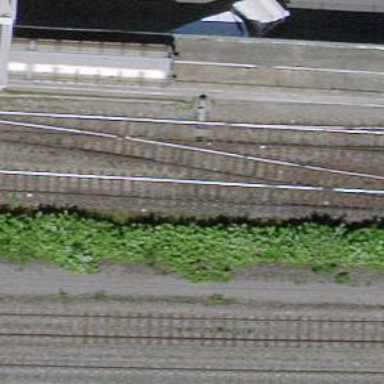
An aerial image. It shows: Single railway track with electrified contact line. It is spur track.